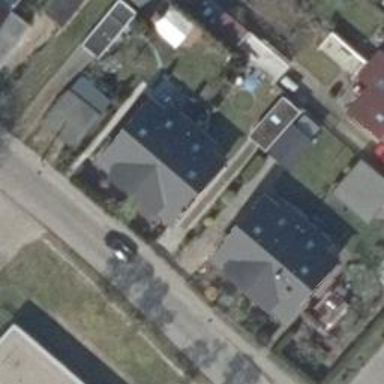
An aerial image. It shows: Semidetached house.